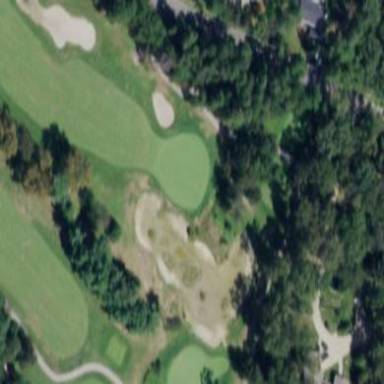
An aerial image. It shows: Golf bunker filled with sandy terrain.